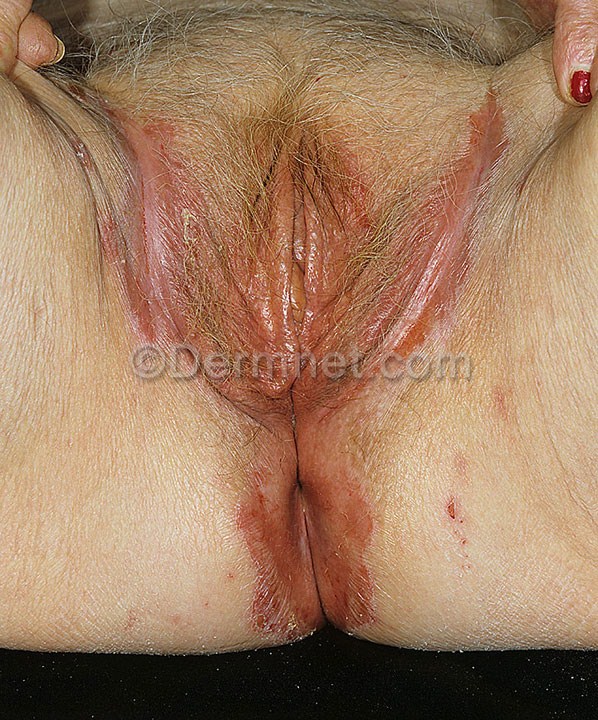
Disease: Psoriasis pictures Lichen Planus and related diseases